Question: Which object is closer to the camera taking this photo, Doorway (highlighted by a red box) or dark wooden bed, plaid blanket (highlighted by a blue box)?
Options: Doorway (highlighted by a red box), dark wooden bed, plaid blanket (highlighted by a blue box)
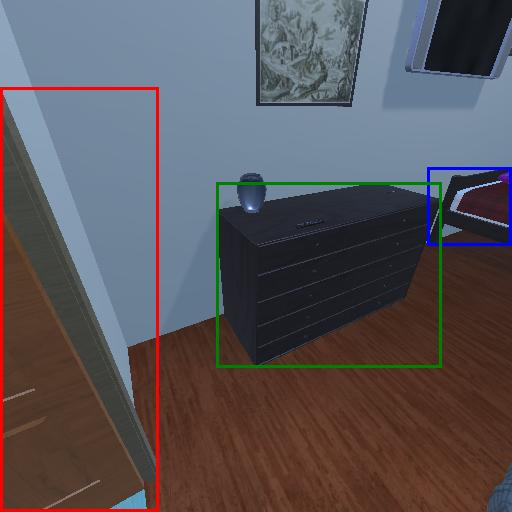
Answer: Doorway (highlighted by a red box)